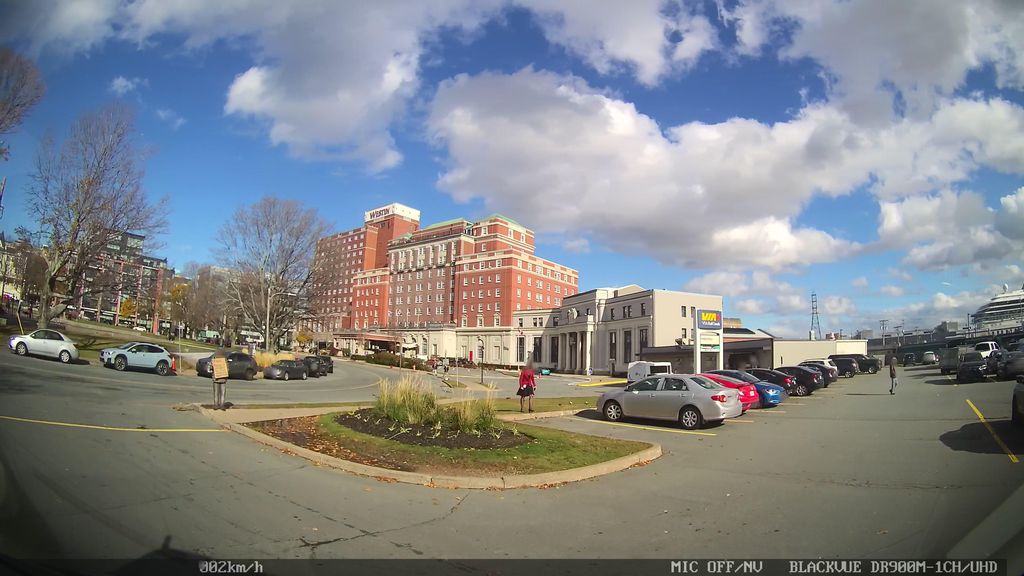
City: halifax